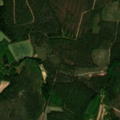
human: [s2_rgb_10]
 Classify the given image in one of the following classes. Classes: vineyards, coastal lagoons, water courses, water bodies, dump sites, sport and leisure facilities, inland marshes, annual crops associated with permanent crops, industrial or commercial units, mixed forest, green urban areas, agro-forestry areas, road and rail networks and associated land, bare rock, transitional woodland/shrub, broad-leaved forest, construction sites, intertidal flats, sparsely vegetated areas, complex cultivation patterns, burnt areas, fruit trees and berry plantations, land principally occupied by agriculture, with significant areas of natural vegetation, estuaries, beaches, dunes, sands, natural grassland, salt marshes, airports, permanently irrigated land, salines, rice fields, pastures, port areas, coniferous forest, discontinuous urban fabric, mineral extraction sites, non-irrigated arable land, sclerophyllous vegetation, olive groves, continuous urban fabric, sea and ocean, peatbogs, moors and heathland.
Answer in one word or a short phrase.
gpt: non-irrigated arable land, coniferous forest, mixed forest, transitional woodland/shrub